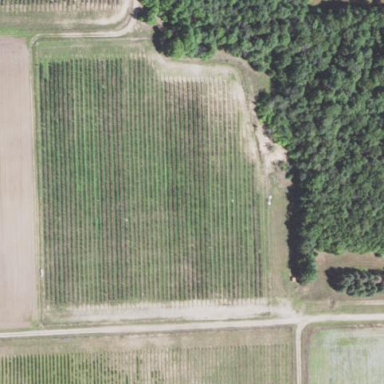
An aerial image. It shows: Orchard with deciduous broadleaved trees.